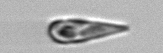
Label: Licmophora